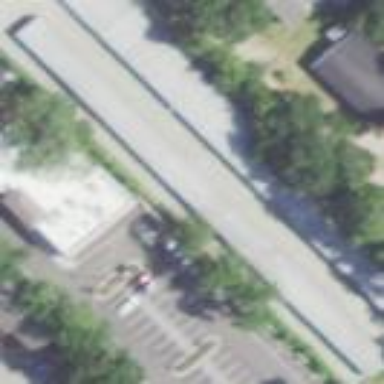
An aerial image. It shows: Storage rental shop located in building.